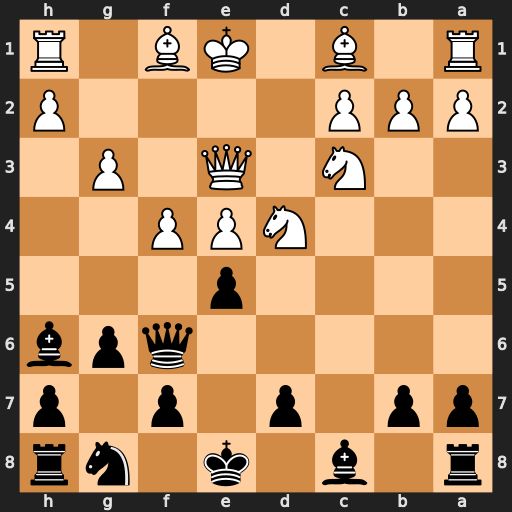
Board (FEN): r1b1k1nr/pp1p1p1p/5qpb/4p3/3NPP2/2N1Q1P1/PPP4P/R1B1KB1R
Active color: b
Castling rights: KQkq
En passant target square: -
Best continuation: exd4 e5 Qb6